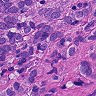
Metastatic tissue present: yes